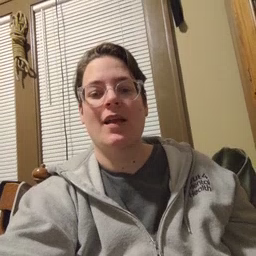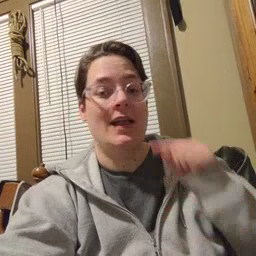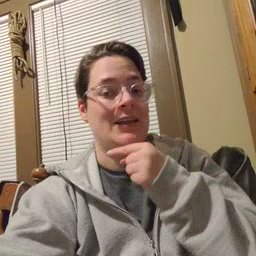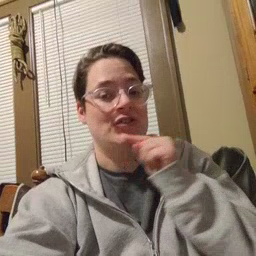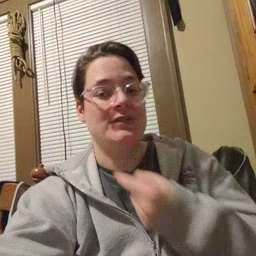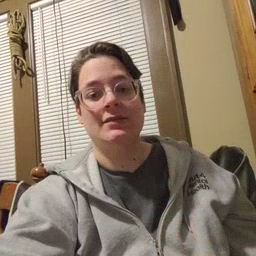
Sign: carrot